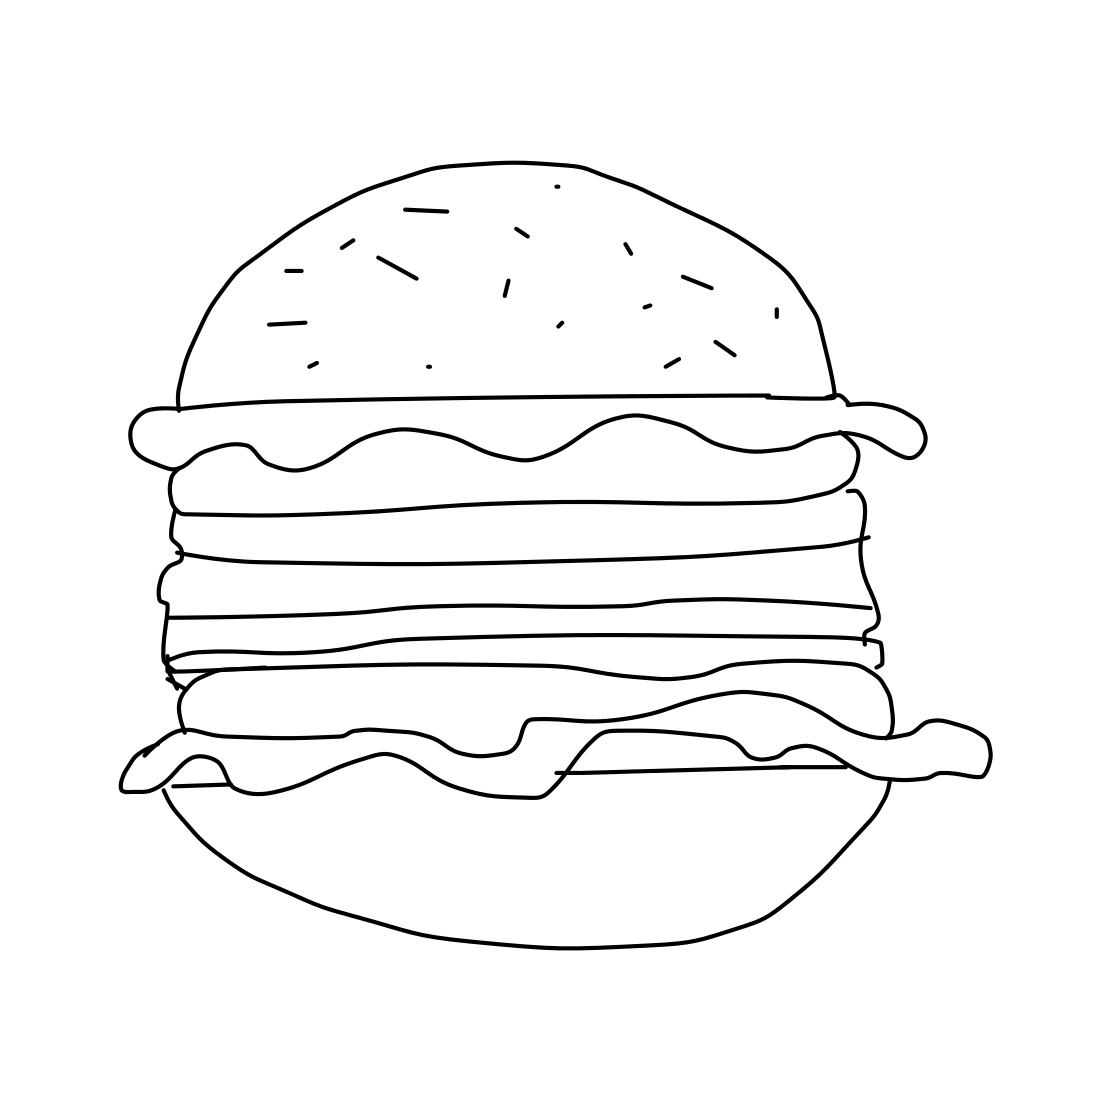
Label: hamburger